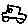
Label: car